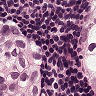
Metastatic tissue present: yes